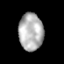
Tissue: prostate
Cell type: T cells
Senescence score: 0.3481
Nuclear area (px): 888
Mean DAPI intensity: 178.762